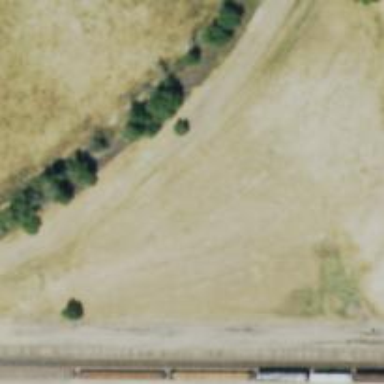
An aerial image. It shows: Abandoned railway.